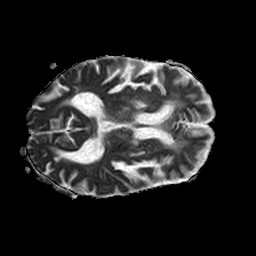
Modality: ADC
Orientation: axial
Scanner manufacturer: philips
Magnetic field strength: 1.5 T
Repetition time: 3.398 s
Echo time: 0.06922 s